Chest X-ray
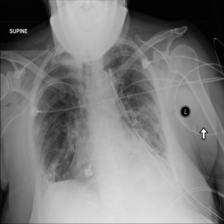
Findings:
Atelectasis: negative
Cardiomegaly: negative
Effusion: negative
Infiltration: negative
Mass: negative
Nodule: negative
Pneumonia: negative
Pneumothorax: negative
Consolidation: negative
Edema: negative
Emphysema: negative
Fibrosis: negative
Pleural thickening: negative
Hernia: negative